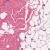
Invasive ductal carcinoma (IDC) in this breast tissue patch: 0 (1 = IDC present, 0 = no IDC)